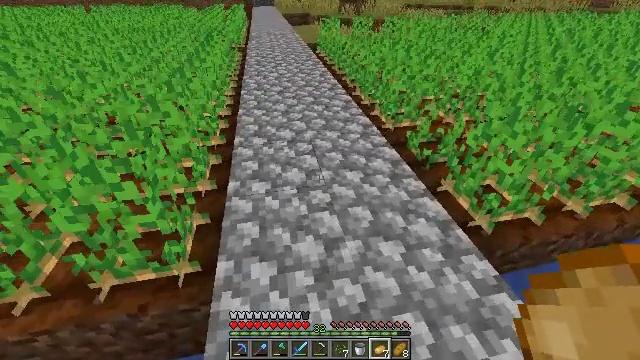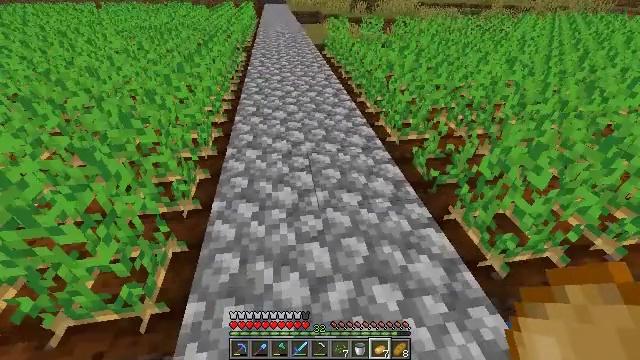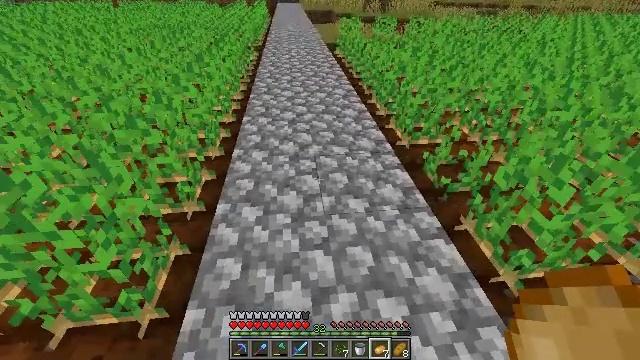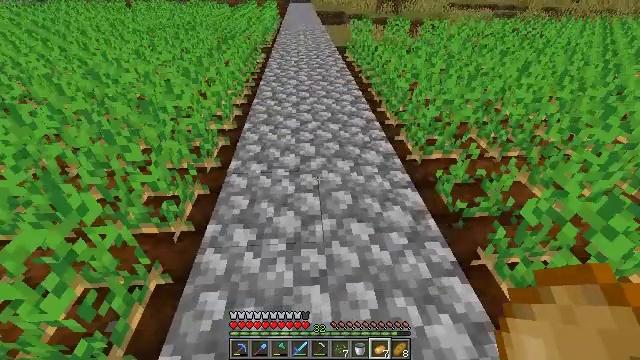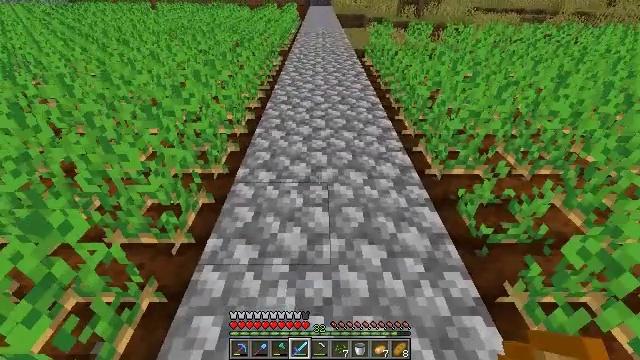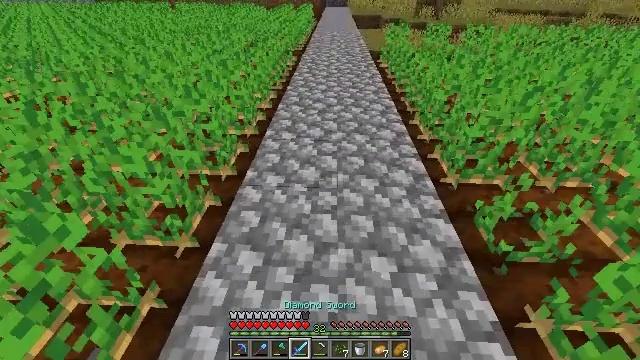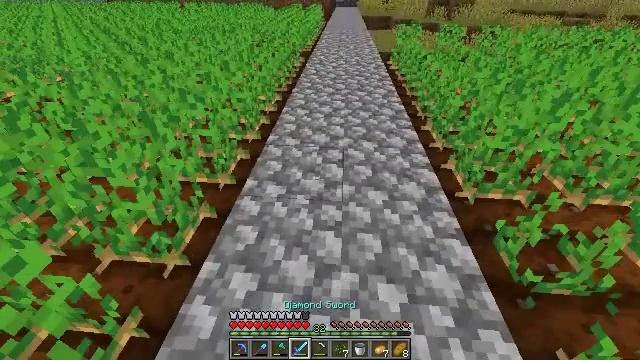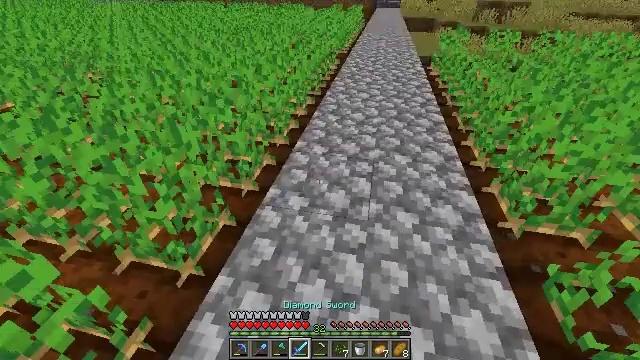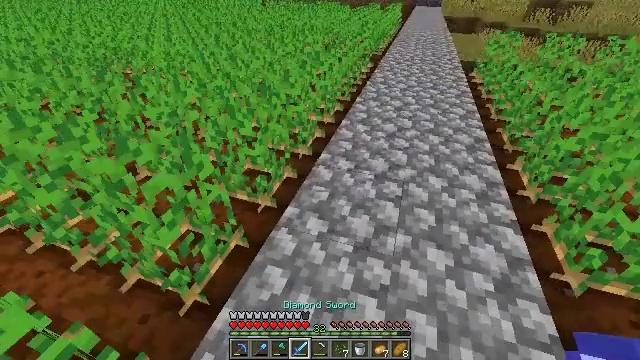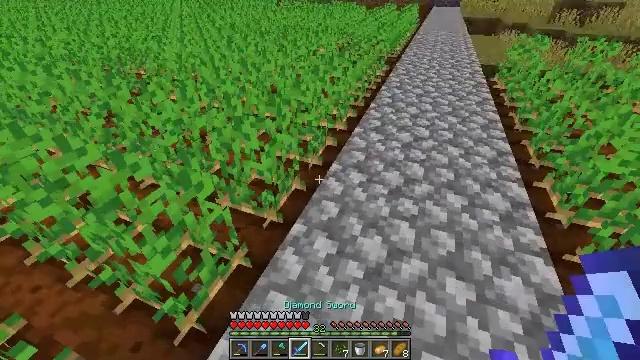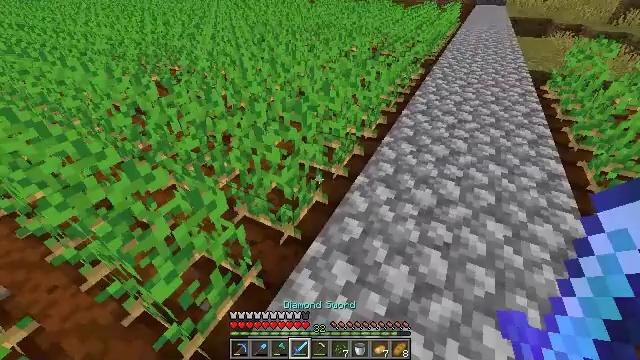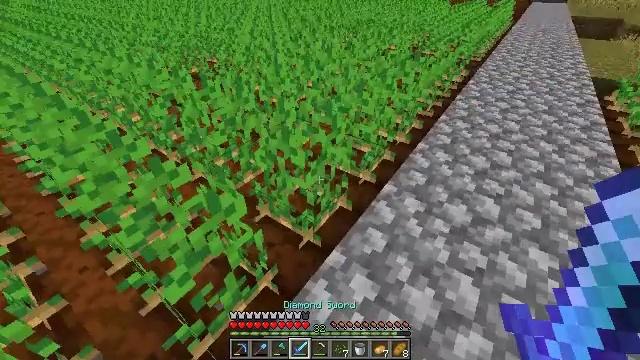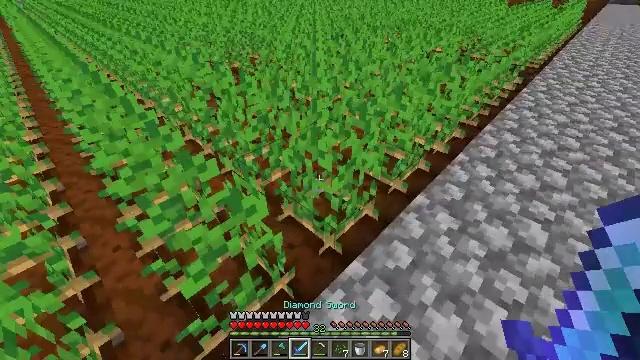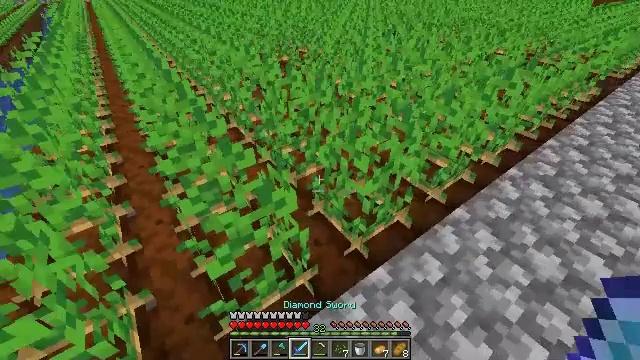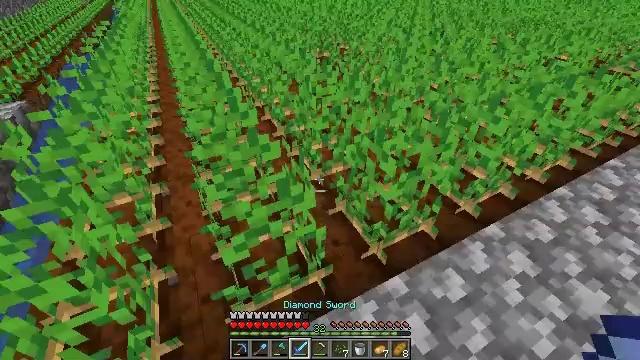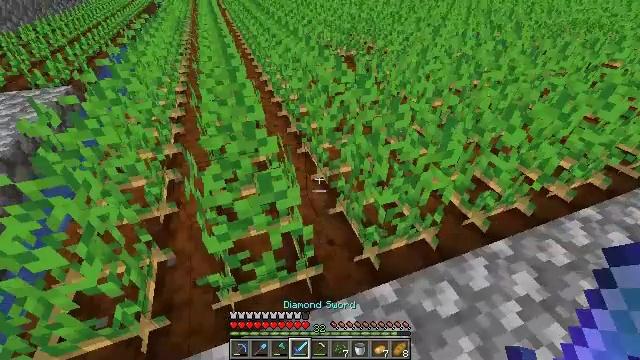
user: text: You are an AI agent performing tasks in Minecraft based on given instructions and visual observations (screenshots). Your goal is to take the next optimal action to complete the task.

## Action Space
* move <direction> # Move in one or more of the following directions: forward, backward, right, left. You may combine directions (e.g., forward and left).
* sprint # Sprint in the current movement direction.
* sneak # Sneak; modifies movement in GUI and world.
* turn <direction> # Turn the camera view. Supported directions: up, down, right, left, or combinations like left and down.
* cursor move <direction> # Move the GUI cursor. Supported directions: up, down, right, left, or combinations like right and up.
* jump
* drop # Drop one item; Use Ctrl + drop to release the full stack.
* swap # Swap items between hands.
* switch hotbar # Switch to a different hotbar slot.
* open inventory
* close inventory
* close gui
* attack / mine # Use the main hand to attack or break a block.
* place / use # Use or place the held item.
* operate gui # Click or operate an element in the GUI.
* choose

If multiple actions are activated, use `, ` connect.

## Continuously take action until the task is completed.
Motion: motion action
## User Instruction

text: Gather potatoes by left-clicking.
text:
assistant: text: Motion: move forward, turn left
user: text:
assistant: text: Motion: move forward, turn left
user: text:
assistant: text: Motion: move forward, turn left
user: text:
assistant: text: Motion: move forward, turn left, switch to hotbar 4
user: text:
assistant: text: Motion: move forward, turn left, switch to hotbar 4
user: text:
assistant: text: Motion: move forward, turn left, switch to hotbar 4
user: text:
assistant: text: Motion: move forward, turn left
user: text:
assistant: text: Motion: move forward, turn left
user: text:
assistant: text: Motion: move forward, turn left
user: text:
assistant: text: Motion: move forward, turn left
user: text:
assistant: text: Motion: turn left
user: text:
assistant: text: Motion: turn left
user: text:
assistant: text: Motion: turn left
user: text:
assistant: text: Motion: move right, turn left
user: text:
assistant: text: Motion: move right, turn left
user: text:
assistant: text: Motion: move right, turn left
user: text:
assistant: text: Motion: move right, turn left
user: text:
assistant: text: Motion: turn left
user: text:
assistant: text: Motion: turn left
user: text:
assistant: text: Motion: no_op
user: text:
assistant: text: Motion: move left
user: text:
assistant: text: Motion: move left
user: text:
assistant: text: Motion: move left
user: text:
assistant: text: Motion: move left
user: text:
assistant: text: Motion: move left, turn right and up
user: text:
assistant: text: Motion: move left, turn right
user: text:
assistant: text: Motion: move left, turn right
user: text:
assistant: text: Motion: no_op
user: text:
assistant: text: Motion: no_op
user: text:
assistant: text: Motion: switch to hotbar 5